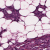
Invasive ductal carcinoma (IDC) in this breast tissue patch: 1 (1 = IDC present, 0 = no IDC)